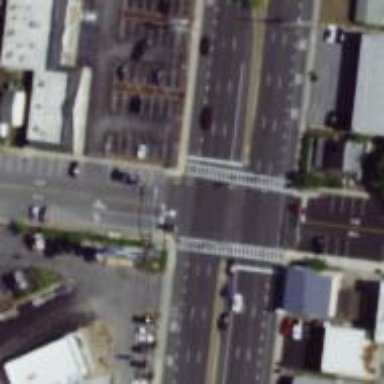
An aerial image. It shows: Marked crossing on footway.